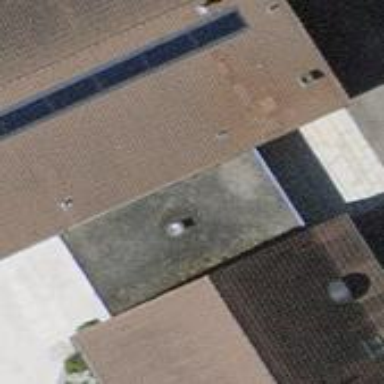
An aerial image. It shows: Building with flat roof.